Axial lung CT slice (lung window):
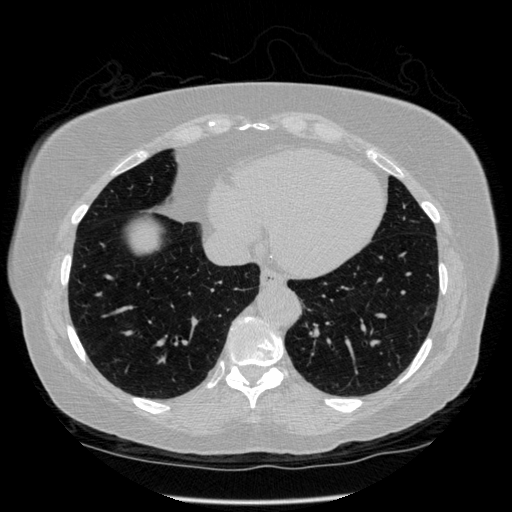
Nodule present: no